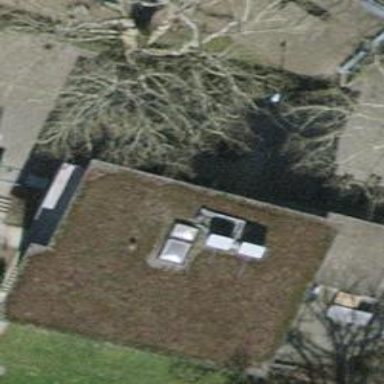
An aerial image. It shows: Cafe.